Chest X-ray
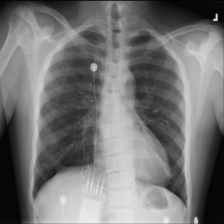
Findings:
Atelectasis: negative
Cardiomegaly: negative
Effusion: negative
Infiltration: positive
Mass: negative
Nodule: positive
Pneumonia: negative
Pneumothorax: negative
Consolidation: negative
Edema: negative
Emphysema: negative
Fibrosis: negative
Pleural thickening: negative
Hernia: negative